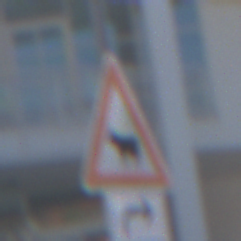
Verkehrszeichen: ViehtriebRechts
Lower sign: RichtungsangabeDurchPfeile5
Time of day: MorningAfternoon
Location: Outdoor (Urban)
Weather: Clear
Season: NotSpecified
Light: Natural